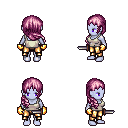
a pixel art fantasy rpg character, female body template, dark elf, purple skin, white pirate shirt, gold greaves, pink right-swept hairstyle, gold gloves, dagger, four views (front, back, left, right), 2x2 character sprite sheet, small pixel art, hard edges, no anti-aliasing